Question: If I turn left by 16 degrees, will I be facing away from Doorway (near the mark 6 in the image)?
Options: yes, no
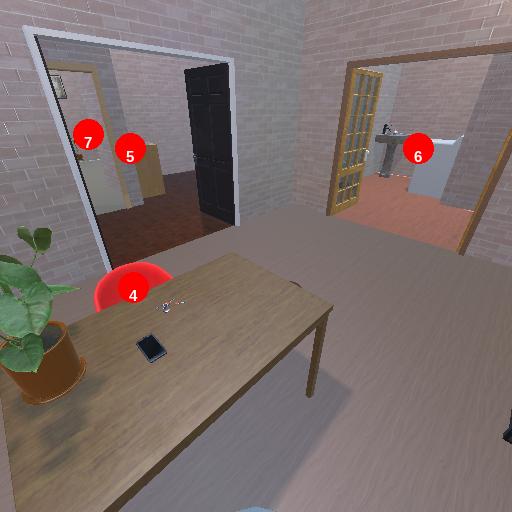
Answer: yes